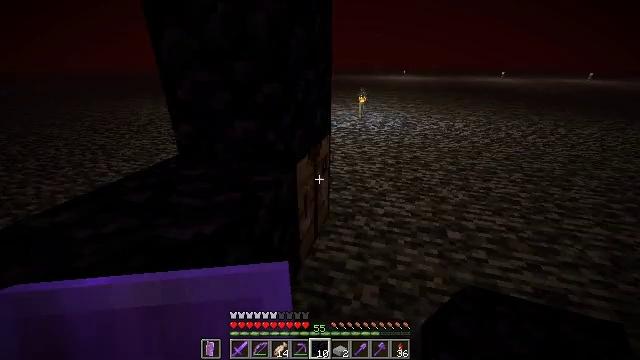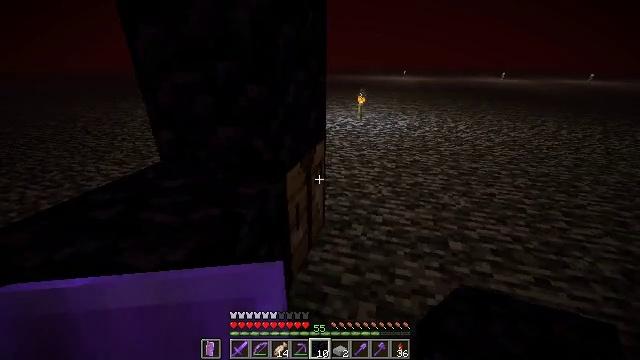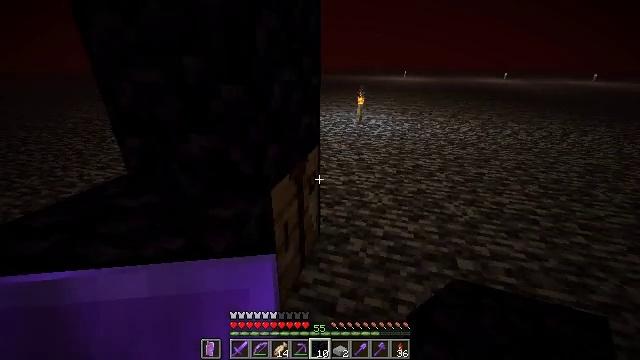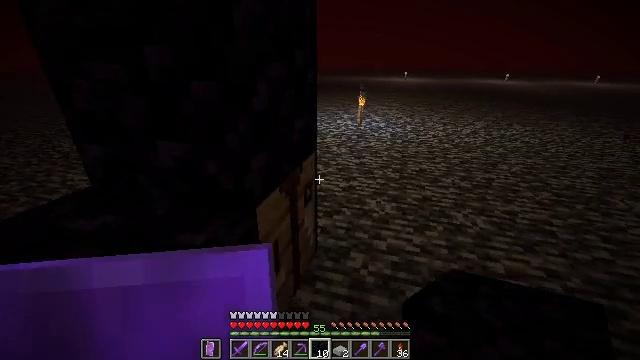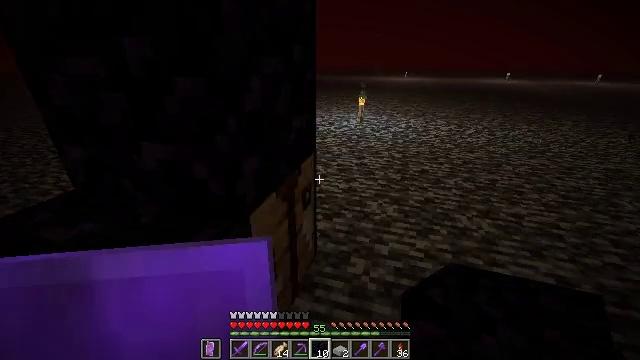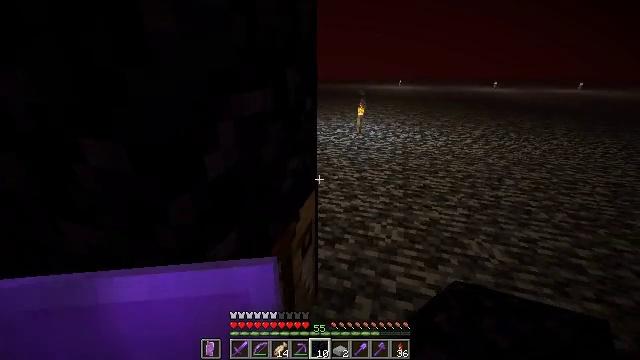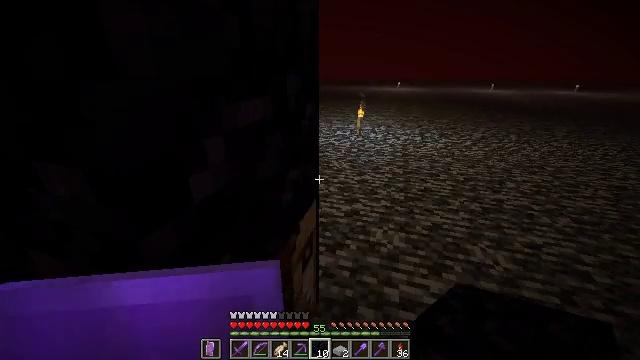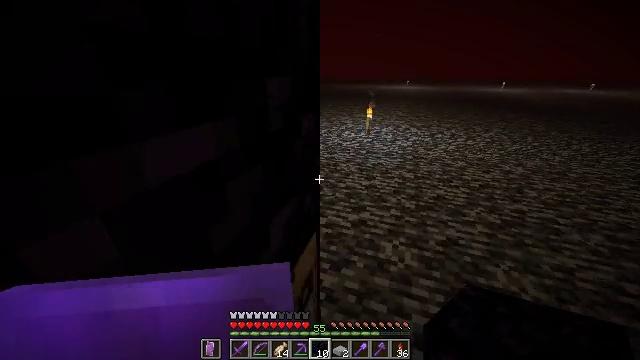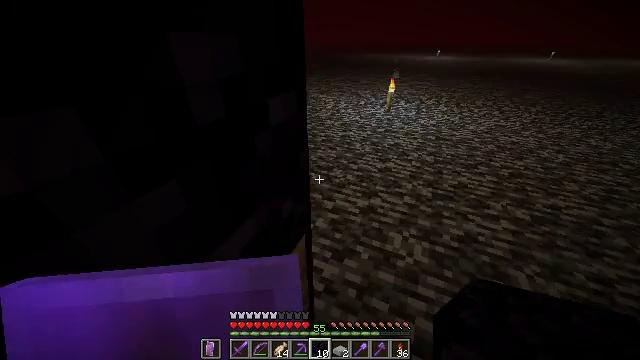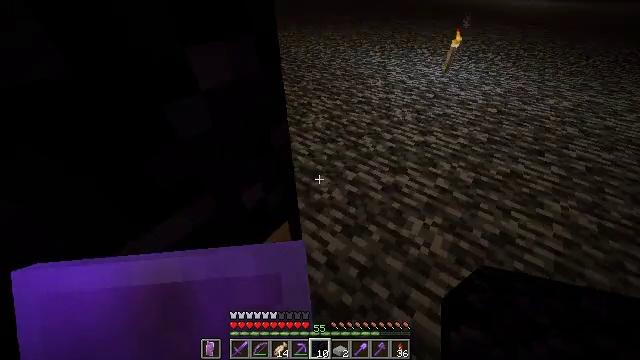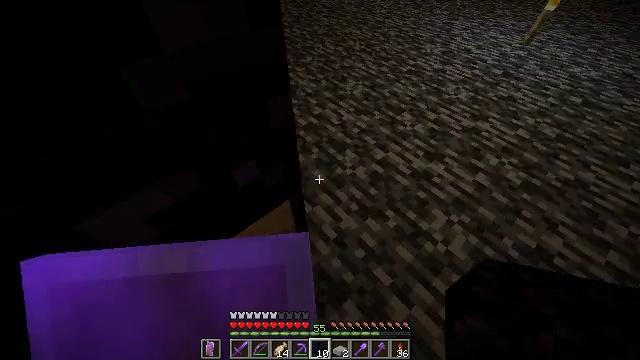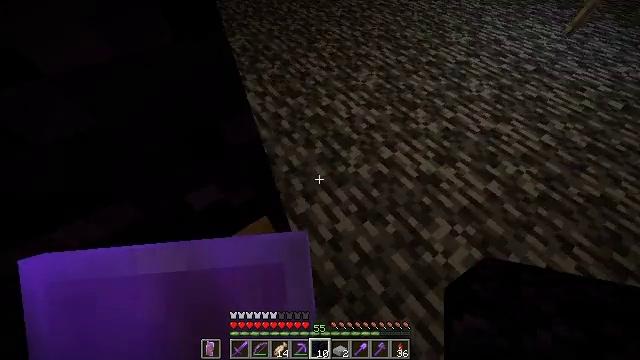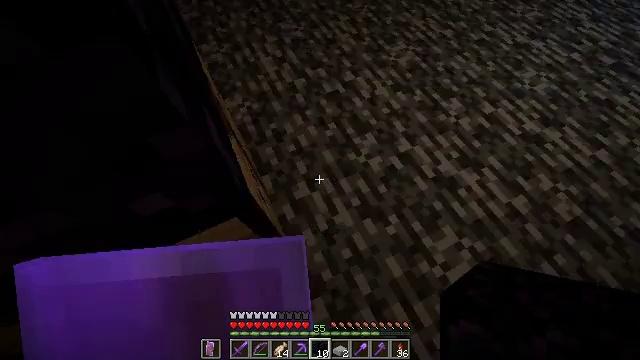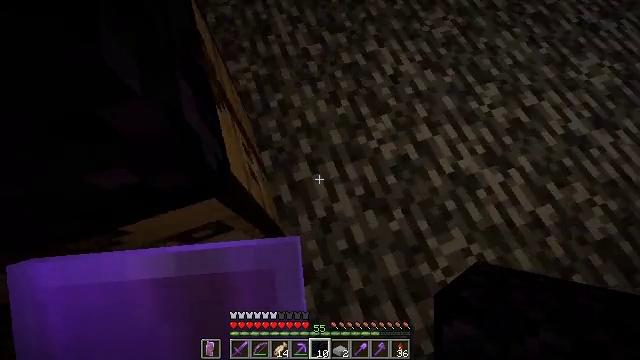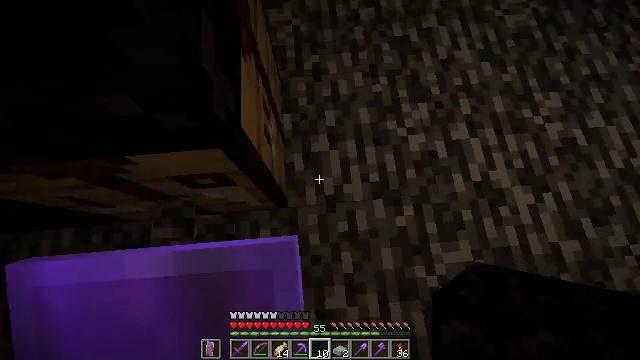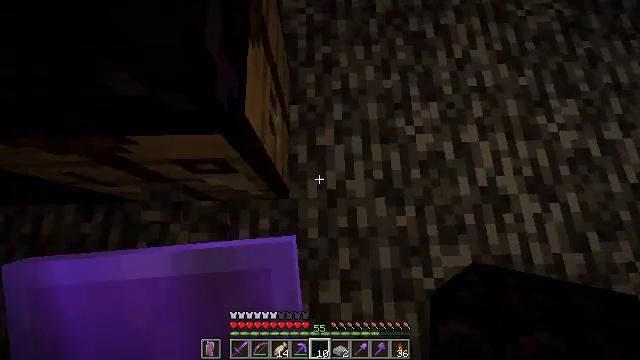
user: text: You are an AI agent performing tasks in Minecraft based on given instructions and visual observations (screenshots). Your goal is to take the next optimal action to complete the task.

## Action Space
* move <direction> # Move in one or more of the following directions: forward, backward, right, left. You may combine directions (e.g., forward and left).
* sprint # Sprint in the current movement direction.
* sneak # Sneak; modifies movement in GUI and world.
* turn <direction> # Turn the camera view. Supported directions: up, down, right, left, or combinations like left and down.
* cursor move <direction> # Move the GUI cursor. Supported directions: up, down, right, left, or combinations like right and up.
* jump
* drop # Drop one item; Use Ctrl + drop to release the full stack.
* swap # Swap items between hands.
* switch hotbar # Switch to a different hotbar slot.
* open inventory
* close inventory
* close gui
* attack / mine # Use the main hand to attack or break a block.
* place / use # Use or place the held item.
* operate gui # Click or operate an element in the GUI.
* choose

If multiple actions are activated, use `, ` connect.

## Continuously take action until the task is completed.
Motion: motion action
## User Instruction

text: Recycle the crafting table.
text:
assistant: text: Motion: move forward
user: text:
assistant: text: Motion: move forward
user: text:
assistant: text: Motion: move forward
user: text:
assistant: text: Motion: move forward, sprint
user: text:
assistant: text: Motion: move forward, sprint
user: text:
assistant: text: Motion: move forward, sprint
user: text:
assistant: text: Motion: move forward and move right, turn left and down
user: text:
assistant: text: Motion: move forward and move right, turn left and down
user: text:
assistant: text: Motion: move forward and move right, turn left and down
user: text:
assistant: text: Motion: move forward, turn left and down
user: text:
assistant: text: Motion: turn left and down
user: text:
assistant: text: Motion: turn left and down
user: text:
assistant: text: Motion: turn left and down
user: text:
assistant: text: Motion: turn left and down
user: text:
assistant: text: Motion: turn left and down
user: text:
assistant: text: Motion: turn left
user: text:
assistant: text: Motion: turn left and up
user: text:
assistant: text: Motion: turn left and up
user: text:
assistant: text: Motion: turn left and up
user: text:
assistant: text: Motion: no_op
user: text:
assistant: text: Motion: turn left
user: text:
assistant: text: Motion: no_op
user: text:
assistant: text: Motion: turn left
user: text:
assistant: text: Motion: no_op
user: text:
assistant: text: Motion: no_op
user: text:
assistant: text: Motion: no_op
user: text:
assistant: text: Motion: no_op
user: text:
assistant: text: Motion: no_op
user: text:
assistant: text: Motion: no_op
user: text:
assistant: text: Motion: no_op